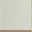
Piece: xx